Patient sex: M
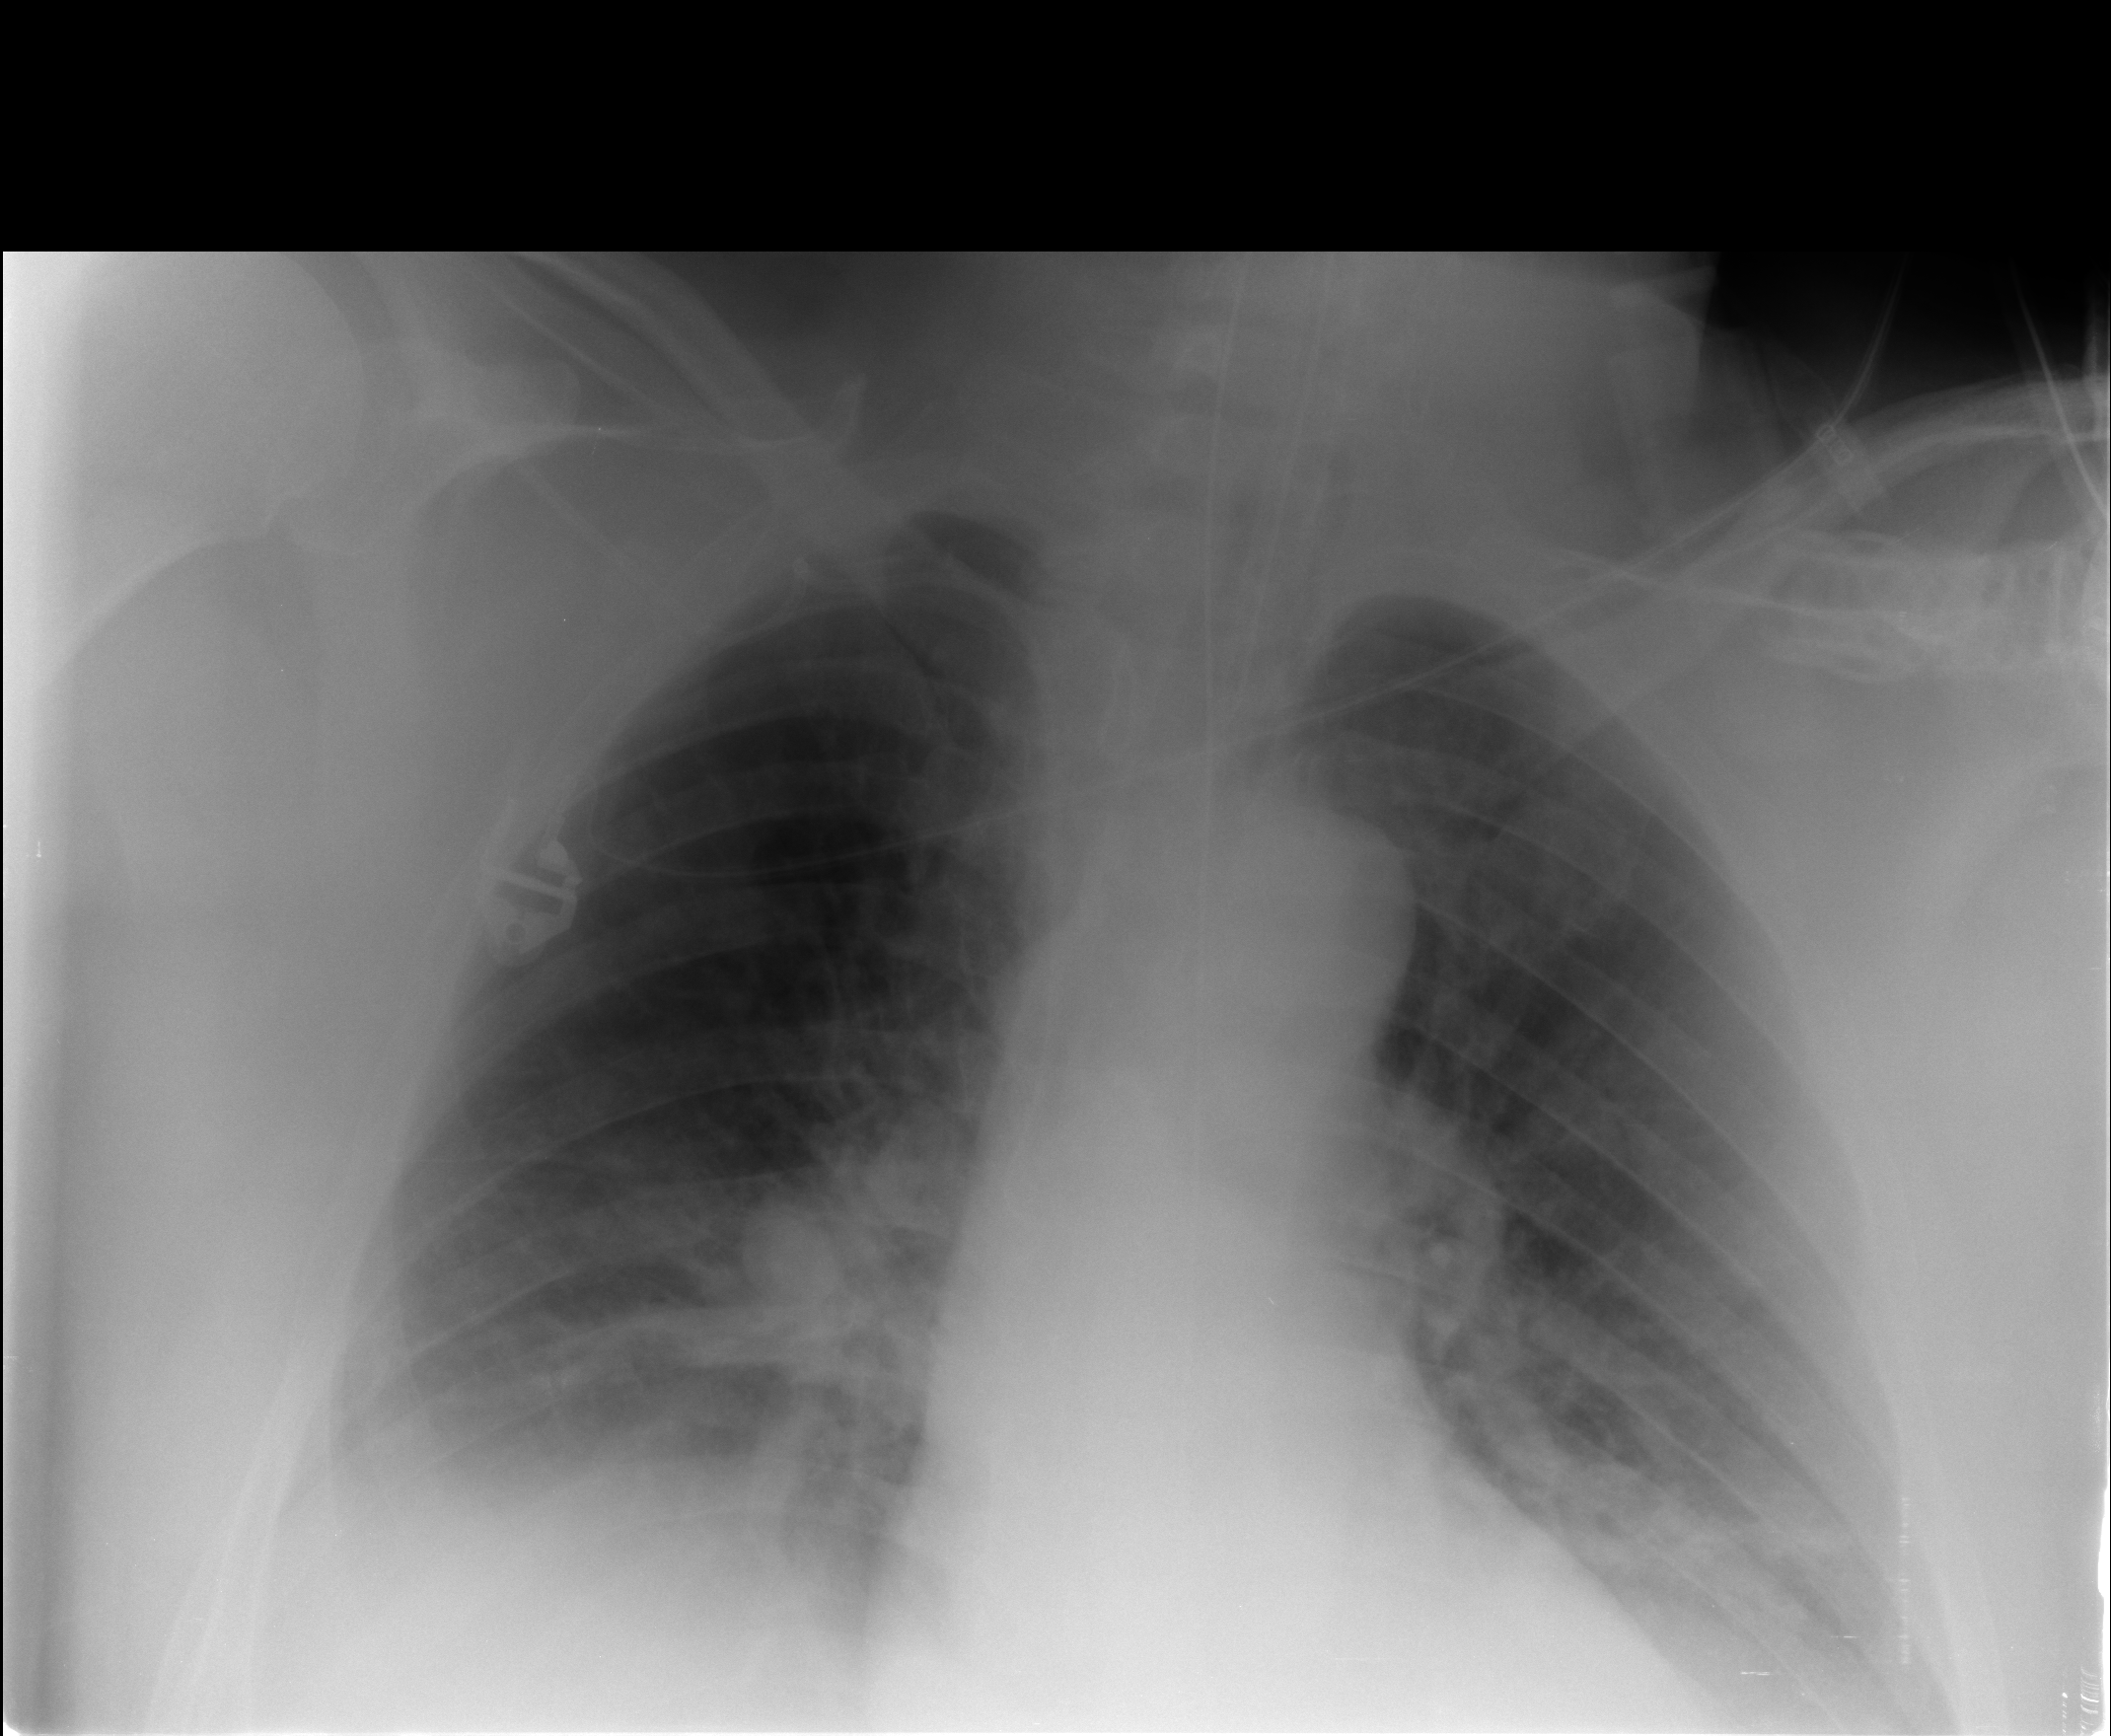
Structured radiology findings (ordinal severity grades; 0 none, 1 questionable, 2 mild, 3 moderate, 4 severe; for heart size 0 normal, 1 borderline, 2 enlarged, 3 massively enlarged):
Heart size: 0
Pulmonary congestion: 1
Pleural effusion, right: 2
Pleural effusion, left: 2
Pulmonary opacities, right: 0
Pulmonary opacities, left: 0
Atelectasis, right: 2
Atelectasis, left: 2